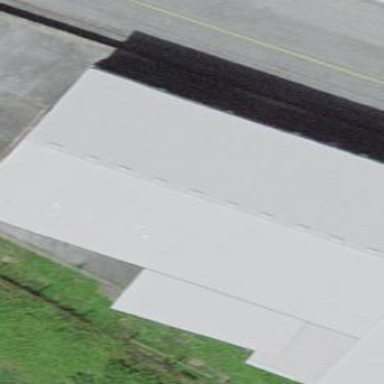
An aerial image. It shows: Loading ramp for railways.